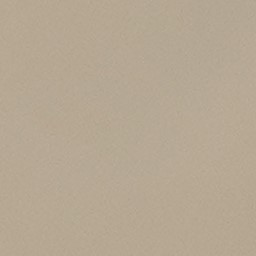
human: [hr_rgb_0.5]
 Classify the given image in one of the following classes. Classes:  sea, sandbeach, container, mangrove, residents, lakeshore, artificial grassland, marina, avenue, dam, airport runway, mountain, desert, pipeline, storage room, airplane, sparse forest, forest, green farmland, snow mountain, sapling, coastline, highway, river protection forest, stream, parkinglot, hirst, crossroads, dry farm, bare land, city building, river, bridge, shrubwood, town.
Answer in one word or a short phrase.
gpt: desert